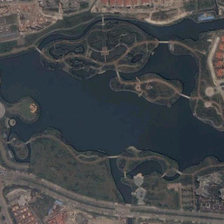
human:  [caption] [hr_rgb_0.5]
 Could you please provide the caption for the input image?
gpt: a large pond in a park is surrounded by many buildings .

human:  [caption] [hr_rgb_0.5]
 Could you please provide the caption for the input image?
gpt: a large pond in a park is surrounded by many buildings .

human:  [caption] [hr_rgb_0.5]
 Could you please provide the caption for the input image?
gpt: a large pond in a park is surrounded by many buildings .

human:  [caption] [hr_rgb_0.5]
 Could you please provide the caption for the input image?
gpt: a large pond in a park is surrounded by many buildings .

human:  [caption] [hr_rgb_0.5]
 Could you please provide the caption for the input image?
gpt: a large pond in a park is surrounded by many buildings .